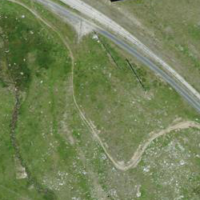
EUNIS habitat code: 26
Species observed at this site:
Gentianella campestris
Dactylorhiza viridis